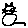
Label: cat